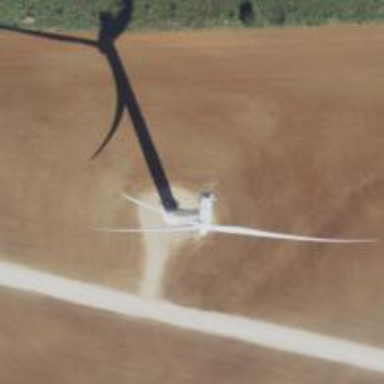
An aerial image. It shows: Wind generator powered by Vestas horizontal axis wind turbine.